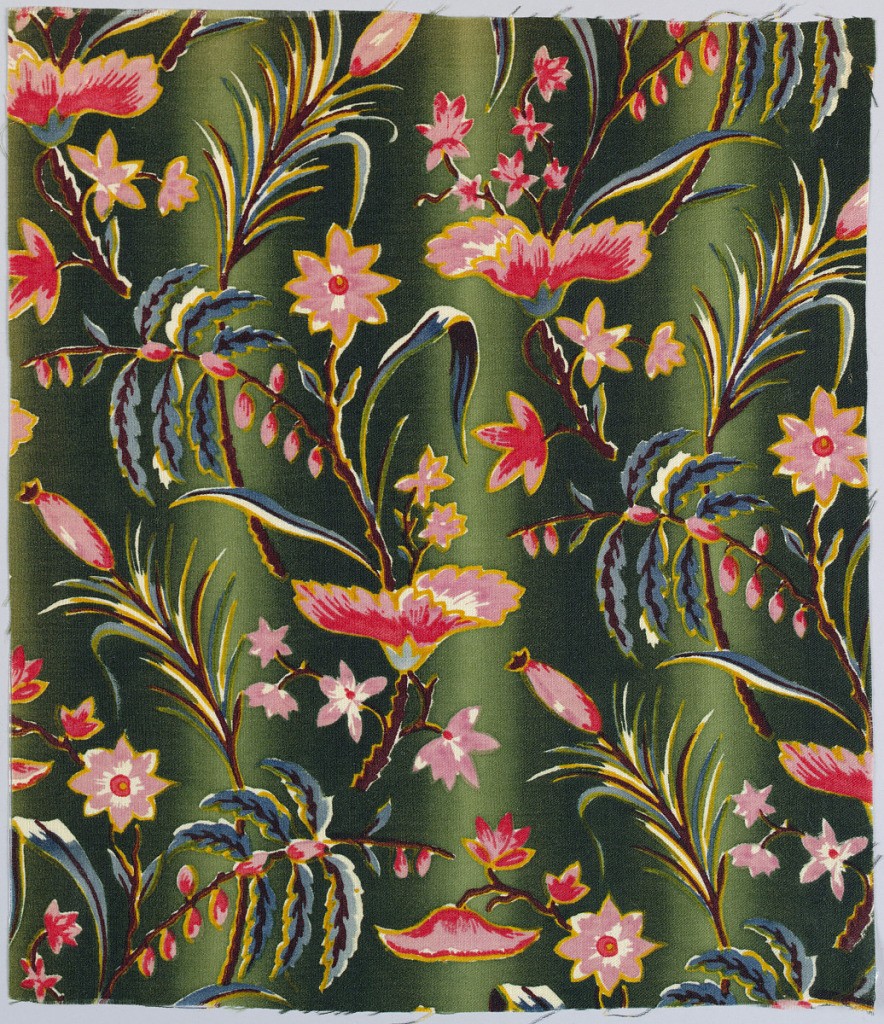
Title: Textile
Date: ca. 1860s
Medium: wool Technique: printed by engraved roller on 1x2 weft faced twill.
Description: Brightly colored blossoms on curving vines against an ombre green background.